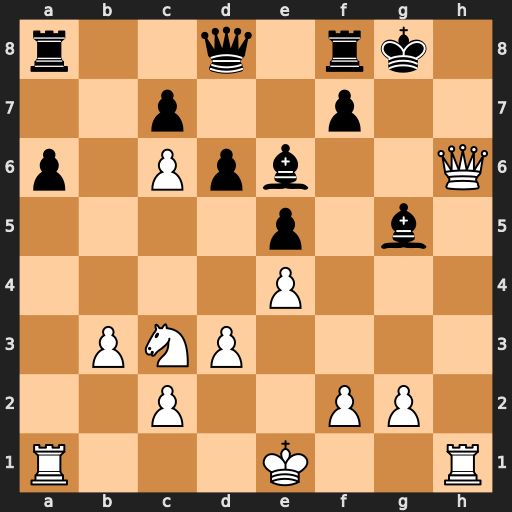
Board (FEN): r2q1rk1/2p2p2/p1Ppb2Q/4p1b1/4P3/1PNP4/2P2PP1/R3K2R
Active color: w
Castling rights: KQ
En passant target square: -
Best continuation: Qh8#